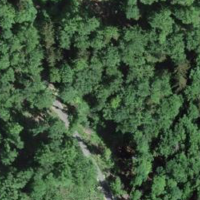
EUNIS habitat code: 41
Species observed at this site:
Lathyrus vernus